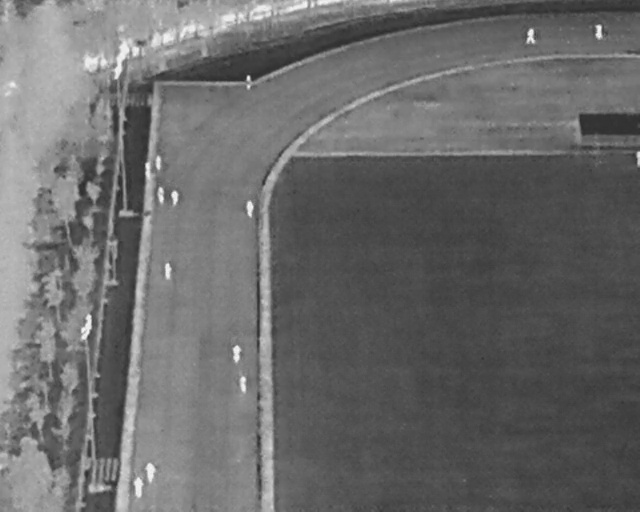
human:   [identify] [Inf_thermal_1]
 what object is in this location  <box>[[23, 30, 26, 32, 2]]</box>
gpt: <ref>1 small person at the left</ref>

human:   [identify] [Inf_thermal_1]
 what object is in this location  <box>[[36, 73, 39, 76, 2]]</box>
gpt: <ref>1 medium person at the bottom</ref>

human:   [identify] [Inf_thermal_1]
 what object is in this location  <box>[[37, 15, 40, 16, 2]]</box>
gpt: <ref>1 small person at the top</ref>